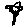
Label: flower